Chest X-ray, PA view. Patient: 74 years old, sex F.
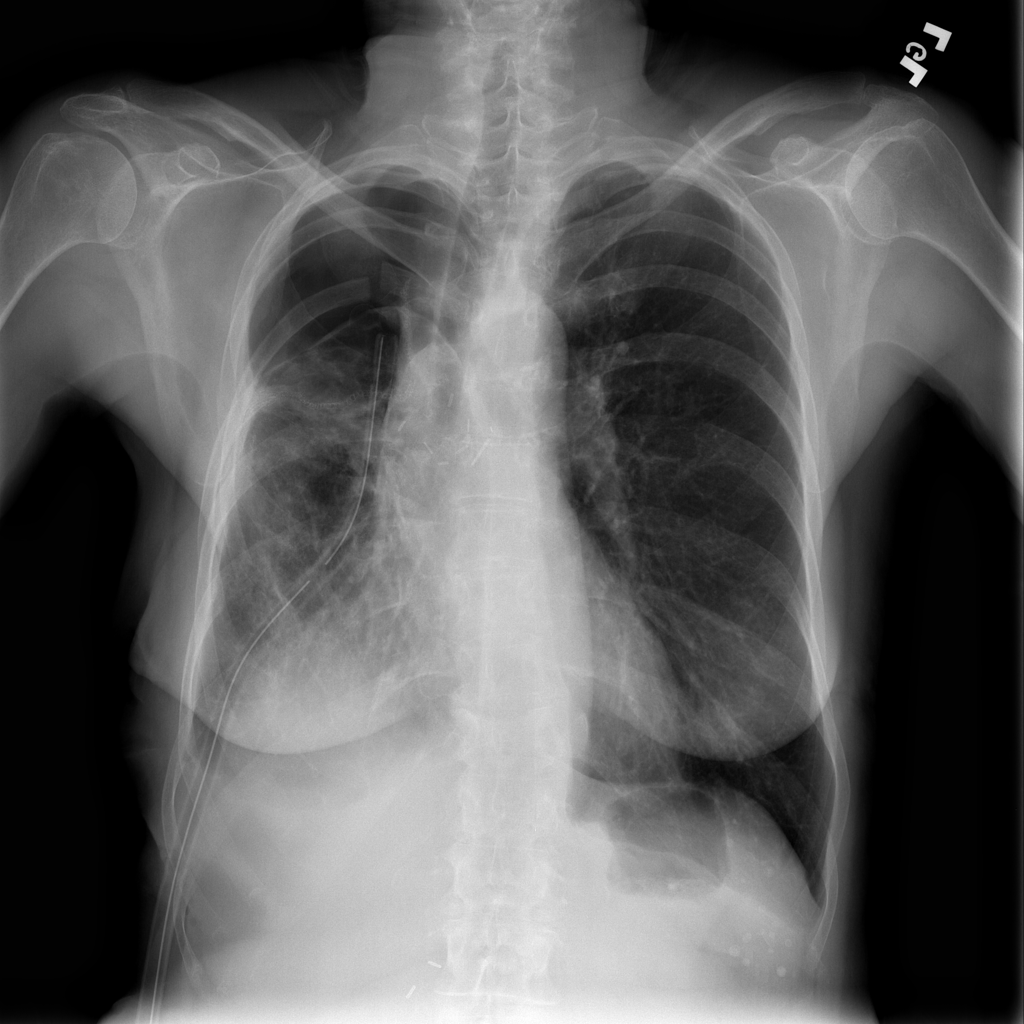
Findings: Atelectasis, Infiltration, Pneumothorax